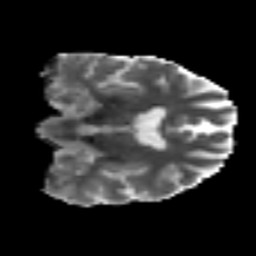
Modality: MD
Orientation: coronal
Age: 41
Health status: ill
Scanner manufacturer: philips
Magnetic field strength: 3 T
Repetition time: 9 s
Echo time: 0.127 s